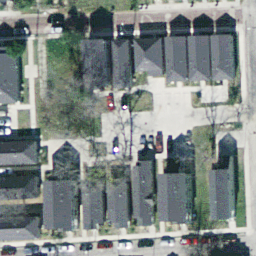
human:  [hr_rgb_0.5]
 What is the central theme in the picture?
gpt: dense residential